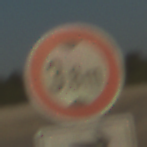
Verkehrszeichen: TatsaechlicheHoehe
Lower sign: RichtungsangabeDurchPfeile5
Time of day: SunriseSunset
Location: Outdoor (Beach)
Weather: Clear
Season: NotSpecified
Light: Natural